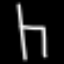
Label: chair